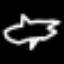
Label: airplane